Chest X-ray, AP view. Patient: 45 years old, sex F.
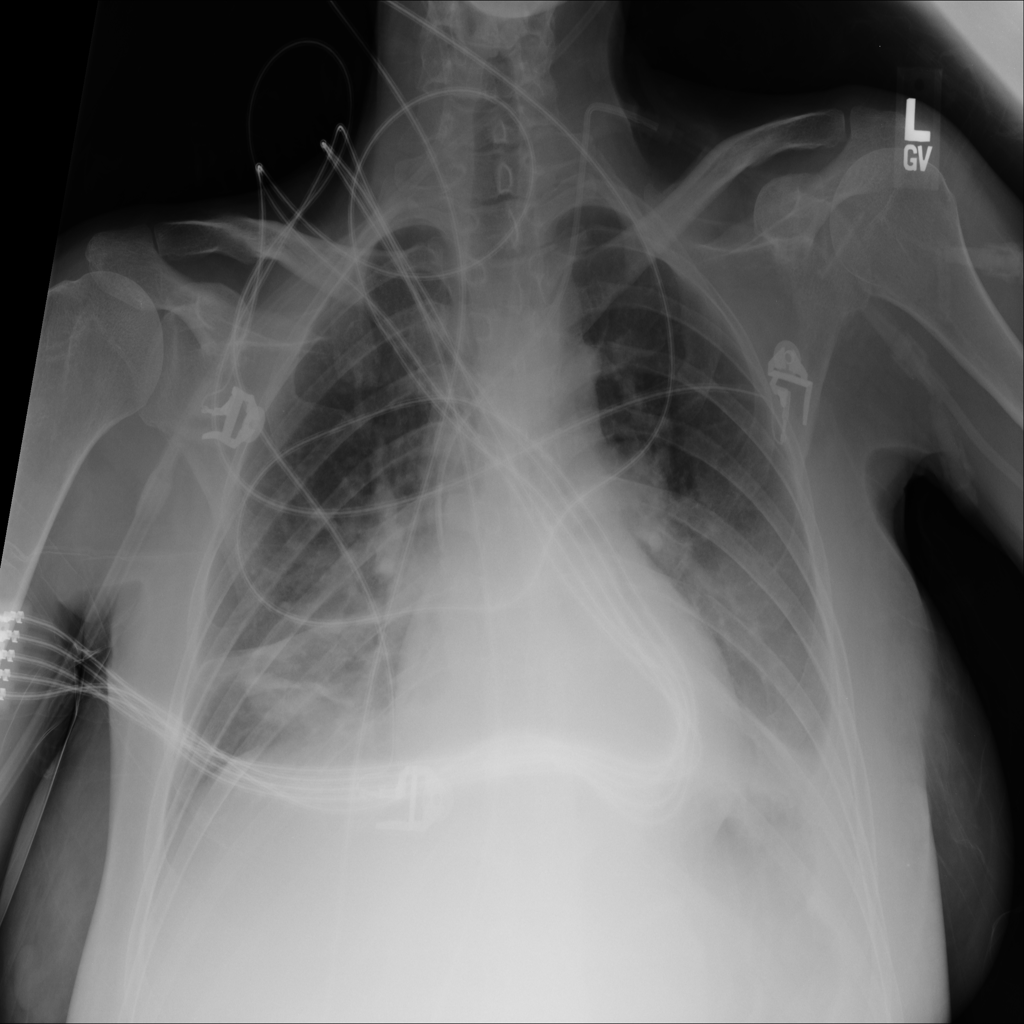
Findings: No Finding